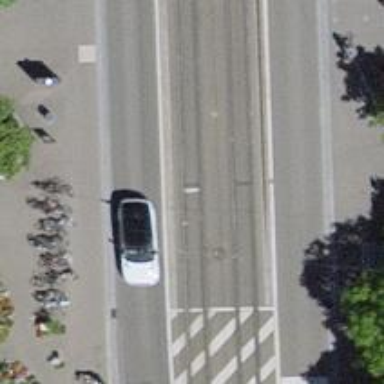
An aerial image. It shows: Tram stop with public transport stop position for trams.